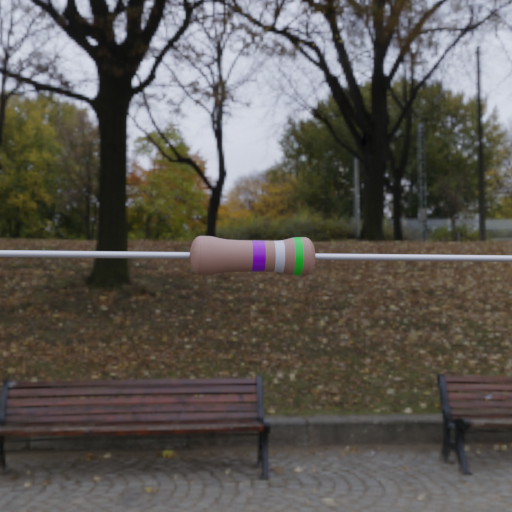
Resistor colour bands (in order): violet, silver, green